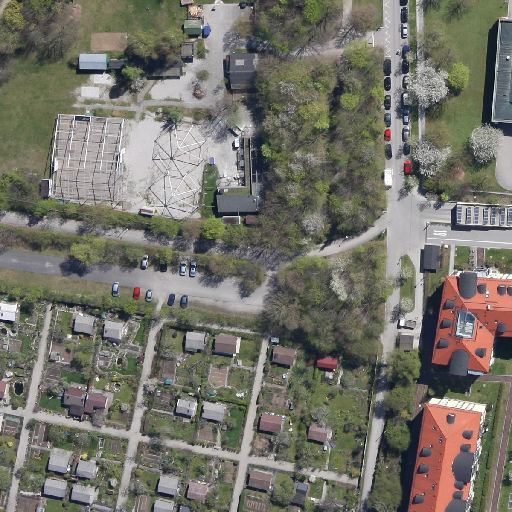
Referring expression: van